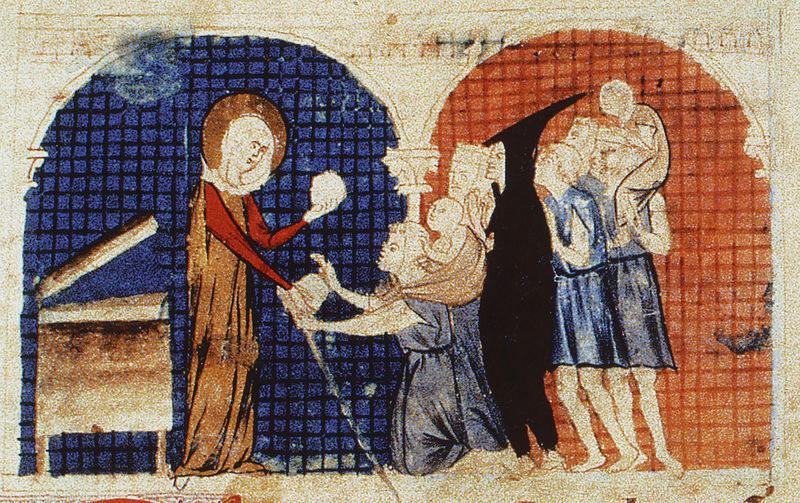
Titel: Elisabeth-Handschrift vom Hof König Alfons´ X. von Kastilien
Institution: Paris, Bibliothèque Nationale
Schlagwörter: blau, mann, menschen, frau, männer, säule, säulen, tisch, zeichnung, rot, tuch, arme, kirche, kind, mutter, personen, krone, bogen, stab, könig, brot, bögen, truhe, krank, lepra, geben, knien, kacheln, pult, kapitell, kasten, heiligenschein, kranker, knieend, mittelalter, heiliger, elisabeth, heilige, kirchlich, maria, kranke, almosen, gabe, sakral, handschrift, betteln, speisung, jude, christ, thüringen, buchmalerei, manuskript, illumination, heeilige